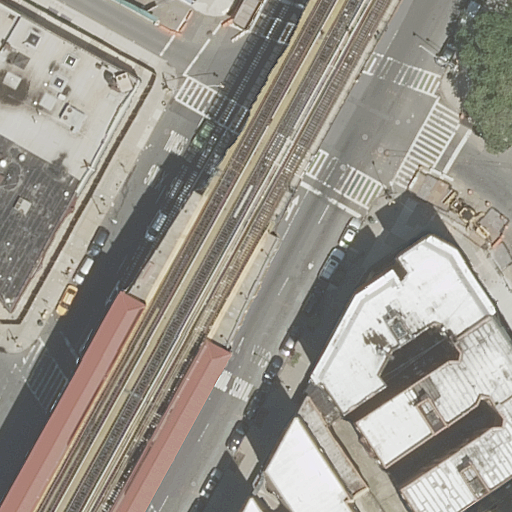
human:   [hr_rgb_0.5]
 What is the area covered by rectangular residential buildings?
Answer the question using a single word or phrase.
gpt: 47m2

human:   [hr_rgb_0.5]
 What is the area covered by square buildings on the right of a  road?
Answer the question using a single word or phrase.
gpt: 0m2

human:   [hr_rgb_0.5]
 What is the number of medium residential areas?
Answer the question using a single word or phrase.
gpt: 0

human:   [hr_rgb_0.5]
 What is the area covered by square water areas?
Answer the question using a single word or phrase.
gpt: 0m2

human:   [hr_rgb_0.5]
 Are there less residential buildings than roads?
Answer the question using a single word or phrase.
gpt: yes

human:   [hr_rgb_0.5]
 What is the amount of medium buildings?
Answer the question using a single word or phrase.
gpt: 0

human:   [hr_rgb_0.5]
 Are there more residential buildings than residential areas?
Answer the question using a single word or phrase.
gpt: yes

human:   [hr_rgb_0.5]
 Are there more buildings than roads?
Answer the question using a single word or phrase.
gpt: no

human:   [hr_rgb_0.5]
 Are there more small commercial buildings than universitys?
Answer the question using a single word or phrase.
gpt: no

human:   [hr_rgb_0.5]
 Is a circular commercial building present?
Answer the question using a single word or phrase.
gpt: no

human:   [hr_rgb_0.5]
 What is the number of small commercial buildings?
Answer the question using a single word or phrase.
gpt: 0

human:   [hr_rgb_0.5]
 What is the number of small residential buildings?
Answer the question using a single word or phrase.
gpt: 2

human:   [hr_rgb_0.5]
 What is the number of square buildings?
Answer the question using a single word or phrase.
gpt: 0

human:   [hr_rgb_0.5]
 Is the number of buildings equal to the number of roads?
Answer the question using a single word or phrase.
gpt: no

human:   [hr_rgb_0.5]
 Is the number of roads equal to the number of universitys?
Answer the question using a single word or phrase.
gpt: no

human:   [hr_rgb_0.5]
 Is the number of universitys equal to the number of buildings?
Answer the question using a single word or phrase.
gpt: no

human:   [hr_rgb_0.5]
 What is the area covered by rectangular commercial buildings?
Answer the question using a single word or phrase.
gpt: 0m2

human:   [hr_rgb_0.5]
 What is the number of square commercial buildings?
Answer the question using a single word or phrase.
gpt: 0

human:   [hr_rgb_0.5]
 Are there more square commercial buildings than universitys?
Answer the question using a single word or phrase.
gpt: no

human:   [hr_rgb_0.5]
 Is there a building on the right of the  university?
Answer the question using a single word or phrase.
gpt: no

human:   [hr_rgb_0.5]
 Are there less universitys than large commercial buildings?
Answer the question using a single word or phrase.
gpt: no

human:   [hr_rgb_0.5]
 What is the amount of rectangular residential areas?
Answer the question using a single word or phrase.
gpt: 1

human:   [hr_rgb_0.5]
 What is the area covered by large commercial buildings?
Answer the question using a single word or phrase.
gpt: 0m2

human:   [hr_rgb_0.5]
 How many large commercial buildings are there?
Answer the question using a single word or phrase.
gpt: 0

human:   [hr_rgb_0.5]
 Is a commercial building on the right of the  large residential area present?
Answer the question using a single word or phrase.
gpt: no

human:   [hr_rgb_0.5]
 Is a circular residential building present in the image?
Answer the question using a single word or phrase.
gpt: no

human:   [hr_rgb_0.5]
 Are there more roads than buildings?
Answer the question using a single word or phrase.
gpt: yes

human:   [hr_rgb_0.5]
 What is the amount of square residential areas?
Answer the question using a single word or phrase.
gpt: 0

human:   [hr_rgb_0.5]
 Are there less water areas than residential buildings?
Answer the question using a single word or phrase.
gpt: yes

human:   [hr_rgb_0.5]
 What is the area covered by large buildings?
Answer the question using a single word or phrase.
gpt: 1217m2

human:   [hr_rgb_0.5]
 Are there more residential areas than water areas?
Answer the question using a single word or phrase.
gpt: yes

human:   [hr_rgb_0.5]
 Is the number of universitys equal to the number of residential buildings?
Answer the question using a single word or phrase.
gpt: no

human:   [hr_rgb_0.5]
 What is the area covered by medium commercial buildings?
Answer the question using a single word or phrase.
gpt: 0m2

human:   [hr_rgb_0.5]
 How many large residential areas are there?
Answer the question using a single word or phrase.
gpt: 1

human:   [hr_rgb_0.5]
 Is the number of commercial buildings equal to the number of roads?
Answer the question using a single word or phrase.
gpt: no

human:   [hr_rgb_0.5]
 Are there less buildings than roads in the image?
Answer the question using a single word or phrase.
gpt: yes